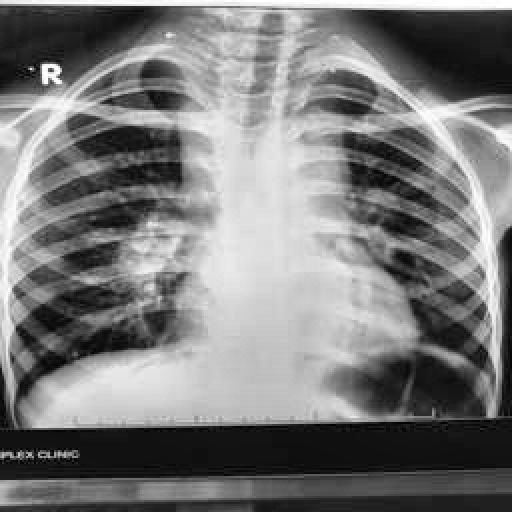
Finding: TUBERCULOSIS